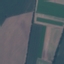
Land use / land cover class: AnnualCrop